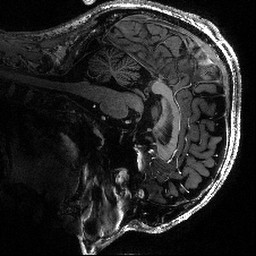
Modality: T1w
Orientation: sagittal
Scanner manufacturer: siemens
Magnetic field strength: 6.98 T
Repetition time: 2.82 s
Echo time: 0.00282 s